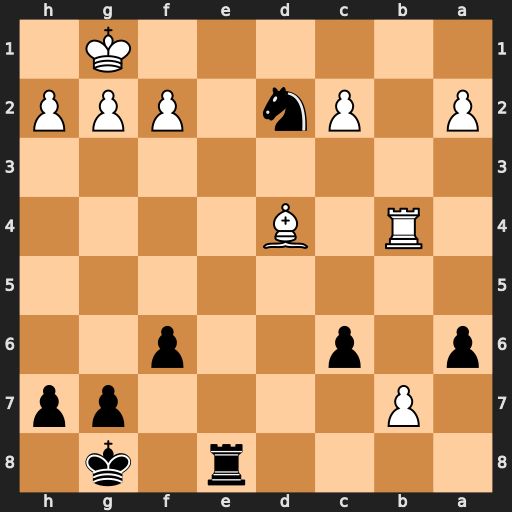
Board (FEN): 4r1k1/1P4pp/p1p2p2/8/1R1B4/8/P1Pn1PPP/6K1
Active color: b
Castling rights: -
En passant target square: -
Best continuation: Re1#